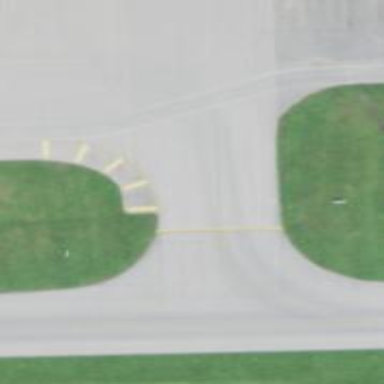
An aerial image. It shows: View of taxiway at the airport.